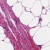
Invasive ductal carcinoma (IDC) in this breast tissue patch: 0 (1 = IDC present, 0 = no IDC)